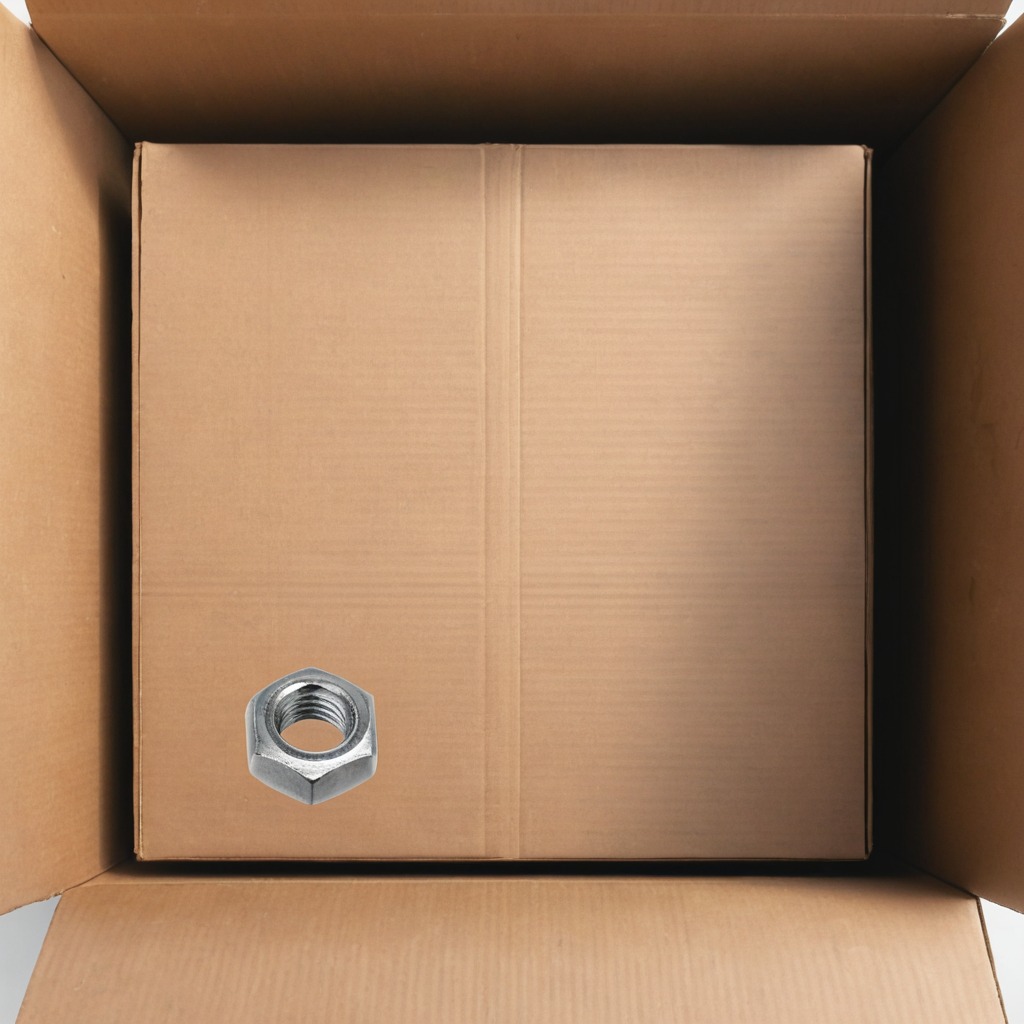
A metal nut lying on a cardboard box surface in an outdoor workshop during daytime bright natural light soft shadows slightly creased but